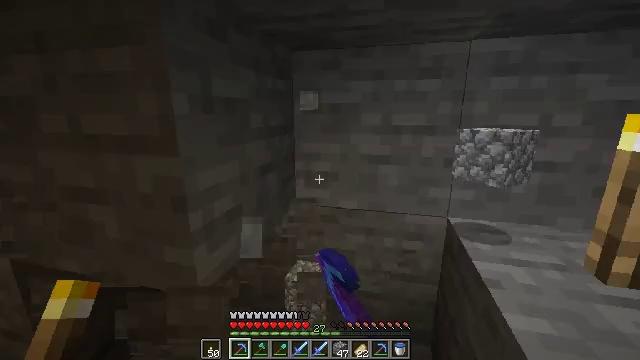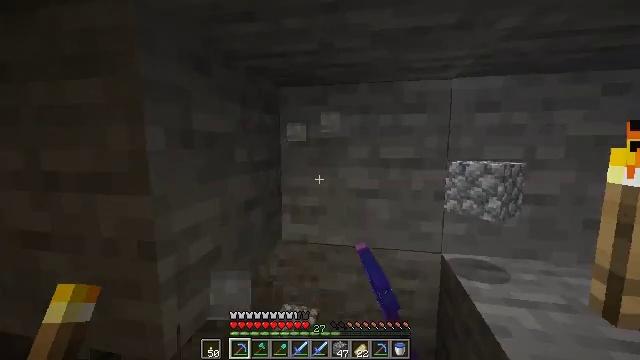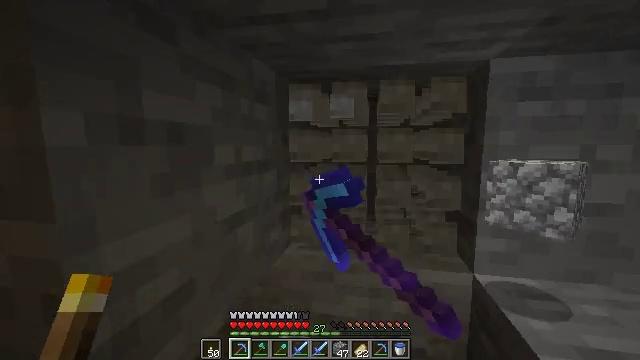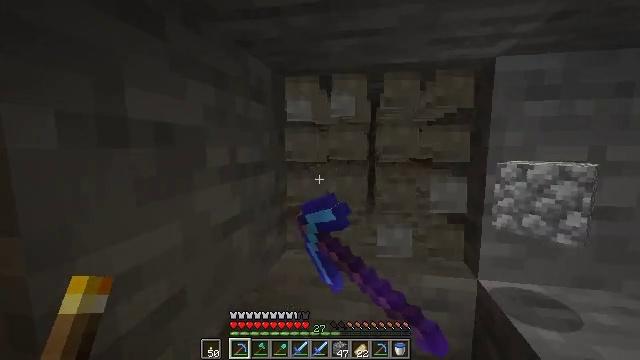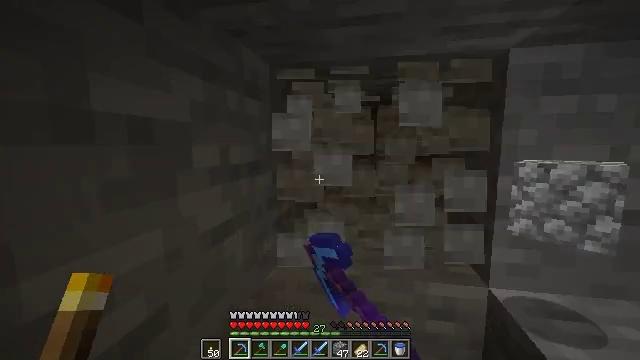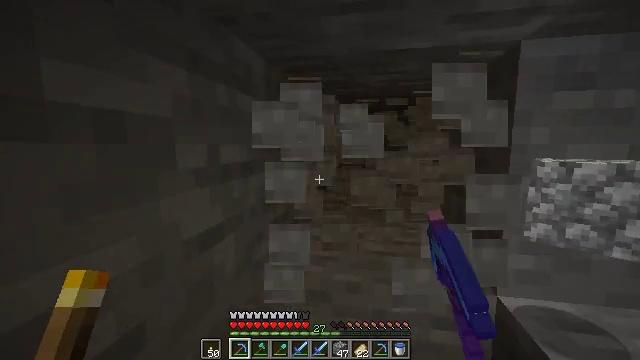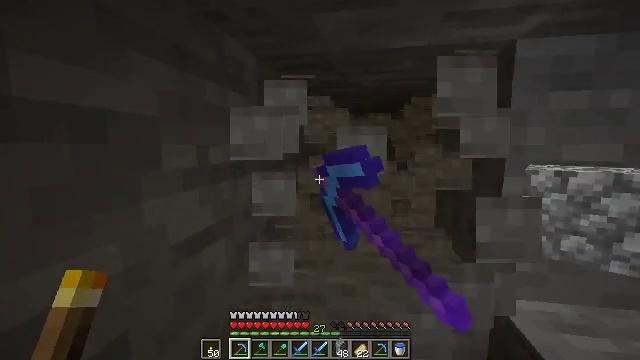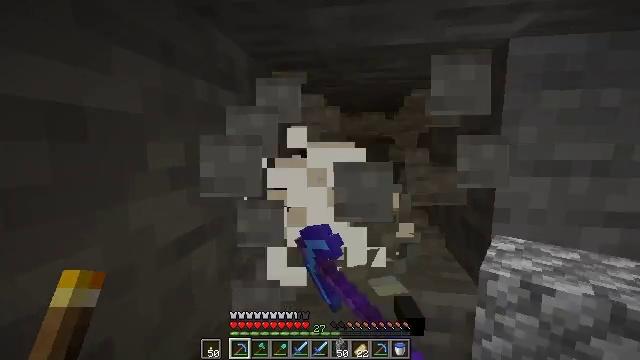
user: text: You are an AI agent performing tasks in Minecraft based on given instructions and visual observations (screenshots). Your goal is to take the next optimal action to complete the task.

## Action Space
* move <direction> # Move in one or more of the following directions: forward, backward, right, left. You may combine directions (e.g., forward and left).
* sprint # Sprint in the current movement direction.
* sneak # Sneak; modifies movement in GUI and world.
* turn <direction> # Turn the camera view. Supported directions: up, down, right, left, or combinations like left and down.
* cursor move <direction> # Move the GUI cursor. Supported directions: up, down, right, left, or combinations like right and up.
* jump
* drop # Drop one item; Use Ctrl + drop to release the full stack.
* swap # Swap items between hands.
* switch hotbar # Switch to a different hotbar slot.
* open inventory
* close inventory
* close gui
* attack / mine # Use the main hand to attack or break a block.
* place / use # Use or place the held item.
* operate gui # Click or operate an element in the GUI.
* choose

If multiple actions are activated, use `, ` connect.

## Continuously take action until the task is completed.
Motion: motion action
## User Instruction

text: Get rid of the infested stone.
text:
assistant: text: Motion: move forward, turn right and up, attack / mine
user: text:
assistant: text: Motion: move forward, attack / mine
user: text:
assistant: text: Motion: attack / mine
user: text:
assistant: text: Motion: attack / mine
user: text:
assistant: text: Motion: attack / mine
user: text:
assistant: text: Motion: turn right, attack / mine
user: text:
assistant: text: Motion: turn right, attack / mine
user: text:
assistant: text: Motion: attack / mine